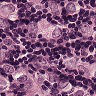
Metastatic tissue present: yes